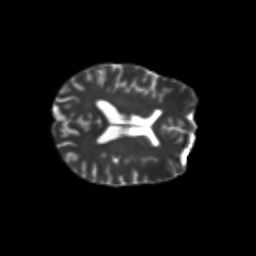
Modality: T2w
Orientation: axial
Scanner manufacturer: siemens
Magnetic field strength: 3 T
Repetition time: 9.2 s
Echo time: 0.084 s